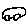
Label: car